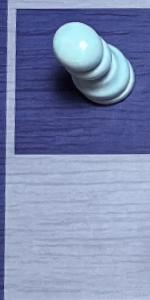
Label: Empty